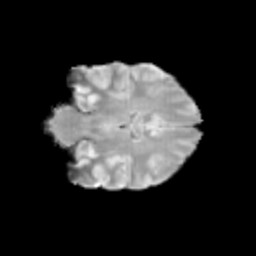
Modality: T2w
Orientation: coronal
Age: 12
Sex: female
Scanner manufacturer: siemens
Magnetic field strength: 3 T
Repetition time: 3.8 s
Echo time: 0.07 s